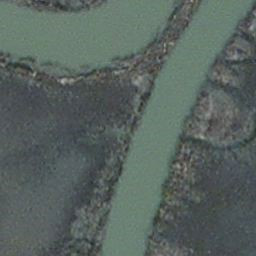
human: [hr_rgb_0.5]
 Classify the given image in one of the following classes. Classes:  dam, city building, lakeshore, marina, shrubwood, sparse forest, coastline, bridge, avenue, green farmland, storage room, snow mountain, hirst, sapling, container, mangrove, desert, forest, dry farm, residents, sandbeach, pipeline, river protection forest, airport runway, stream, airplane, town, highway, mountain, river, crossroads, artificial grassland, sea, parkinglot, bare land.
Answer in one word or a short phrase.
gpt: stream